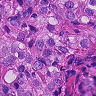
Metastatic tissue present: yes